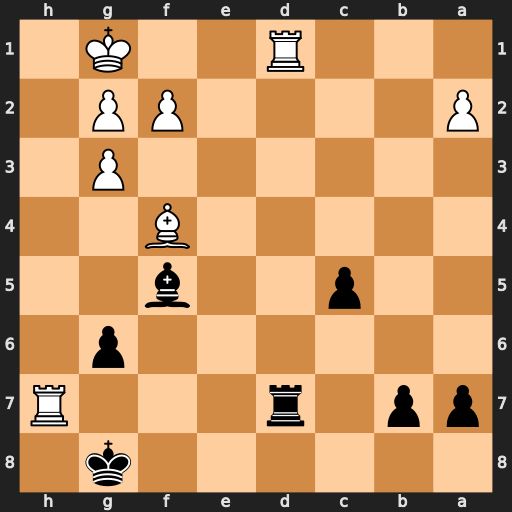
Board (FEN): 6k1/pp1r3R/6p1/2p2b2/5B2/6P1/P4PP1/3R2K1
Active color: b
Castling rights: -
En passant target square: -
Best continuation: Rxd1+ Kh2 Kxh7